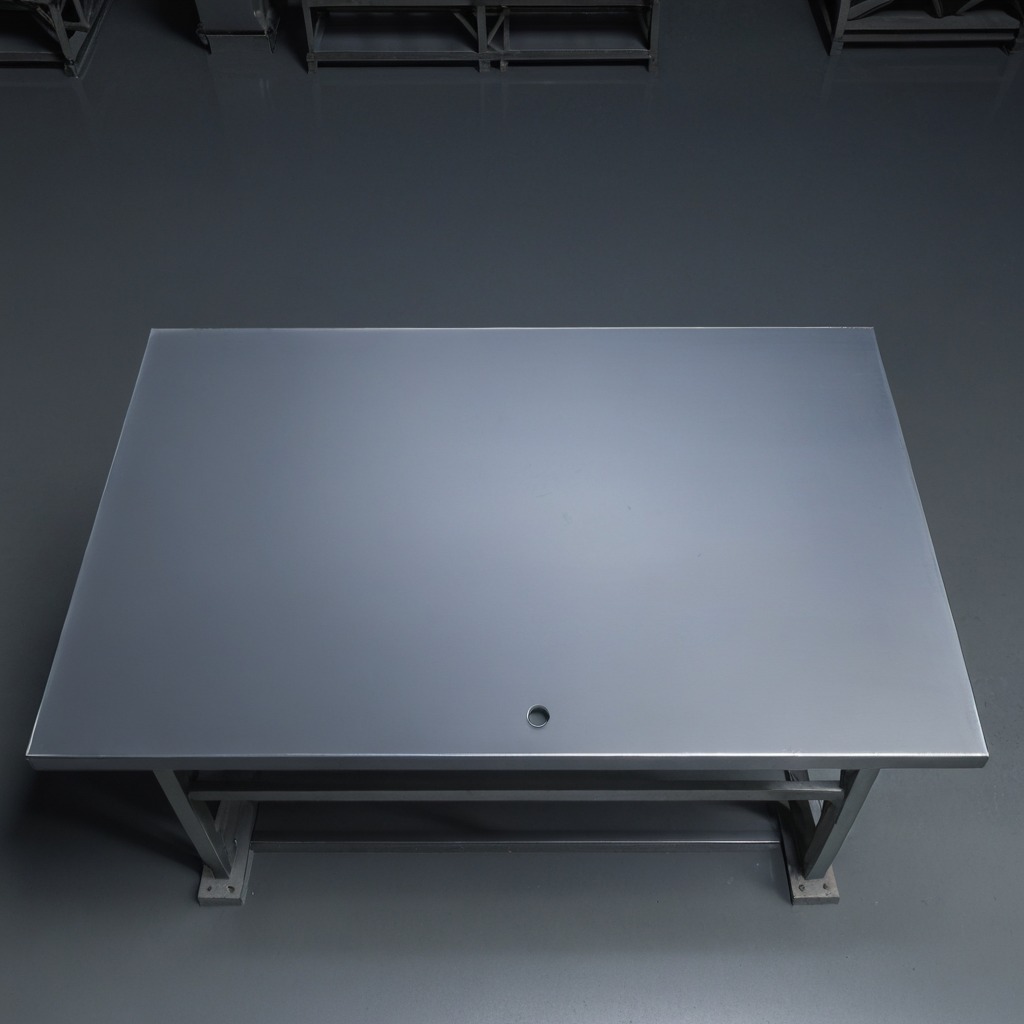
A flat metal washer lying on the clean empty table in the evening soft directional lighting on the tabletop realistic grain studio-quality clarity centered framing